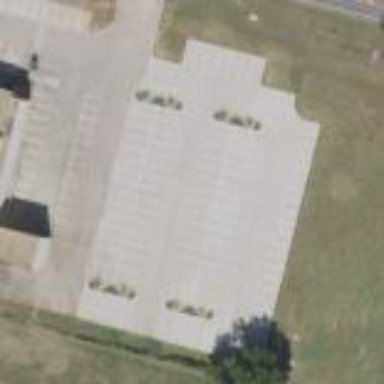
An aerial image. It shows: Parking area with surface.